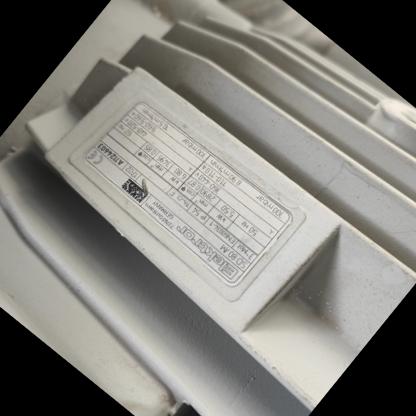
Klasa: tabliczka-znamionowa